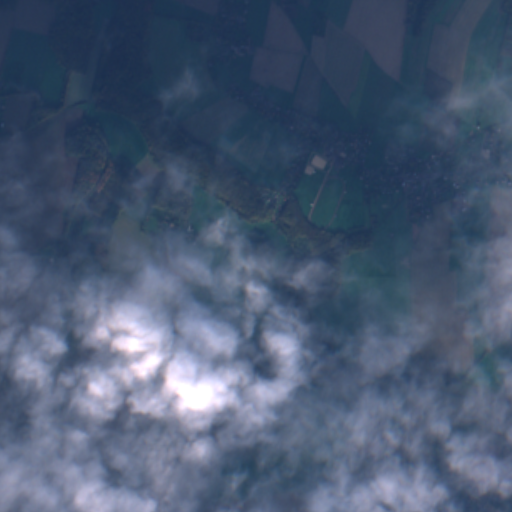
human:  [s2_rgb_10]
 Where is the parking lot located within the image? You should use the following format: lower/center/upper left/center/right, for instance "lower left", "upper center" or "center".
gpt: The parking lot is located in the lower right of the image.
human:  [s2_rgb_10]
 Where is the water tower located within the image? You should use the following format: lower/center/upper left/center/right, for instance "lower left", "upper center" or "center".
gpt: The water tower is located in the upper right of the image.
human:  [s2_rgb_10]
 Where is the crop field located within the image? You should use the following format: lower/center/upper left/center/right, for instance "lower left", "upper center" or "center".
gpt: There is no crop field in the image.